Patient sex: M
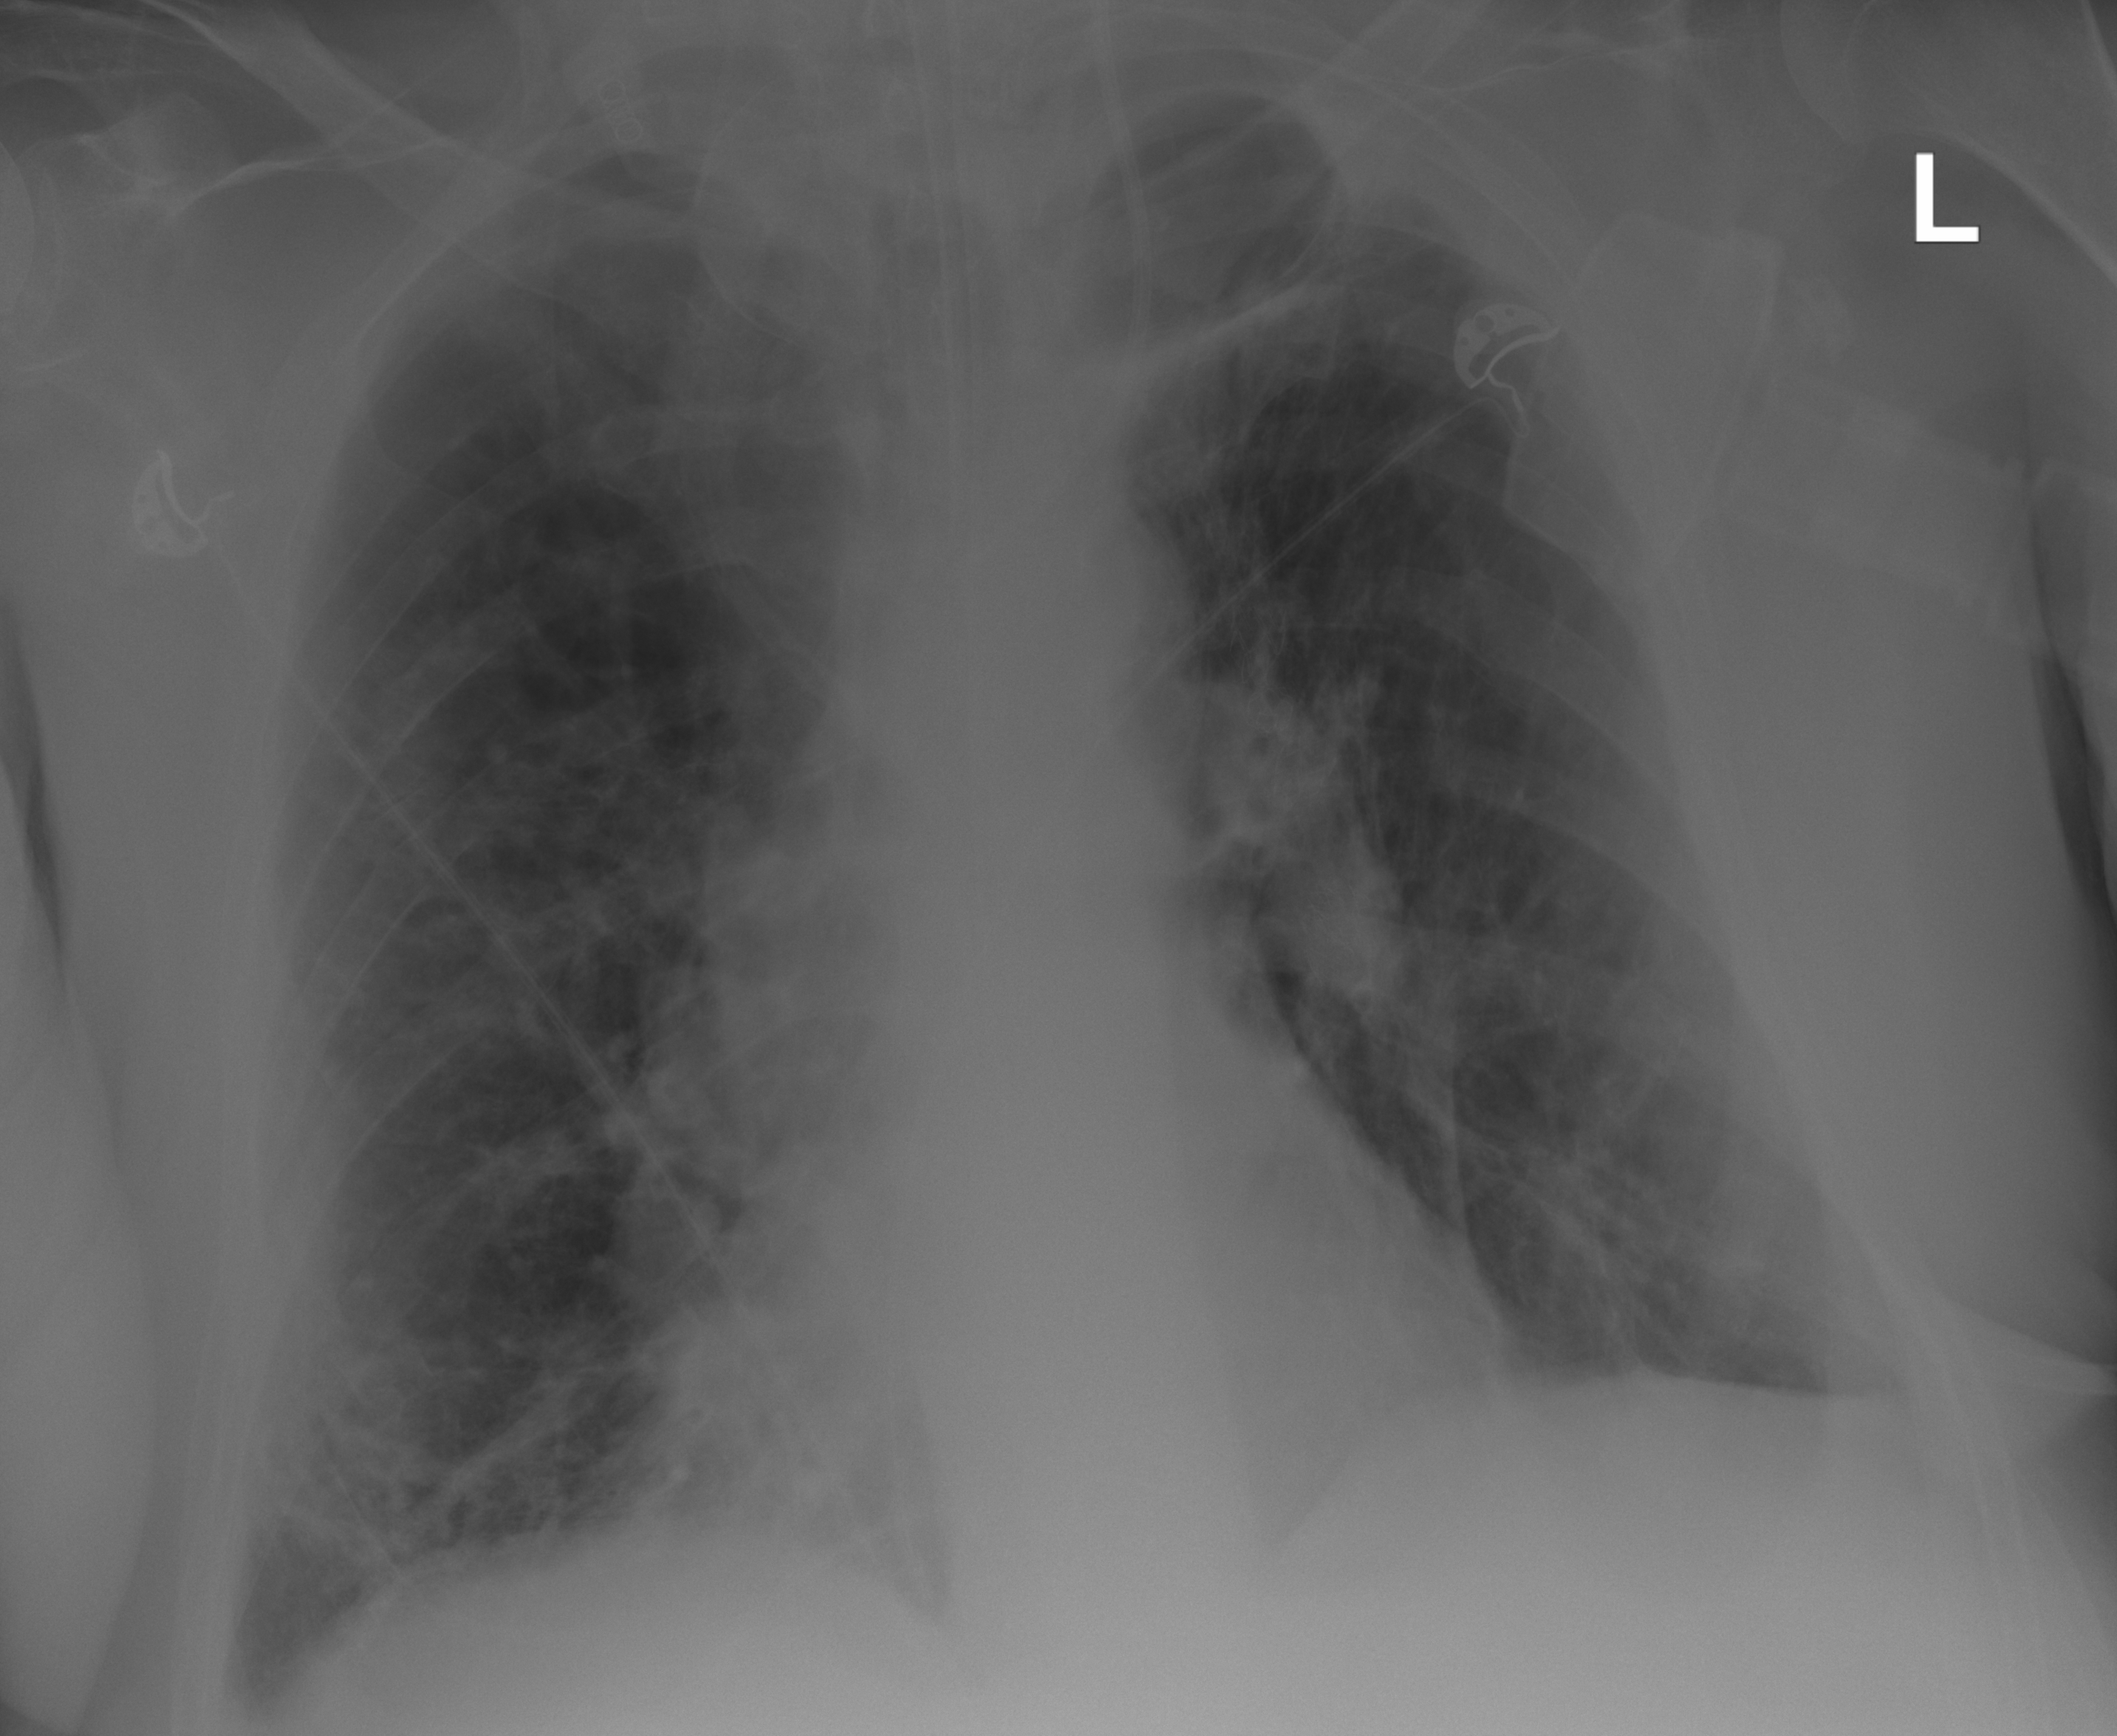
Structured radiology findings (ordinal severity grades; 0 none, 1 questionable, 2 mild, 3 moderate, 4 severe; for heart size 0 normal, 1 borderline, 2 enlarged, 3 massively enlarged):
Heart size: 0
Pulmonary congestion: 2
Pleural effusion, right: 2
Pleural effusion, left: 2
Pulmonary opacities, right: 2
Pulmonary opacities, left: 2
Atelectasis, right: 2
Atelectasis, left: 2